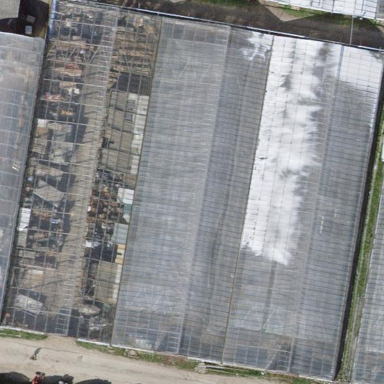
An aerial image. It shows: Greenhouse.